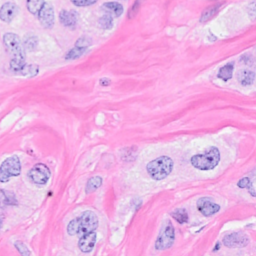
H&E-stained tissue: Breast